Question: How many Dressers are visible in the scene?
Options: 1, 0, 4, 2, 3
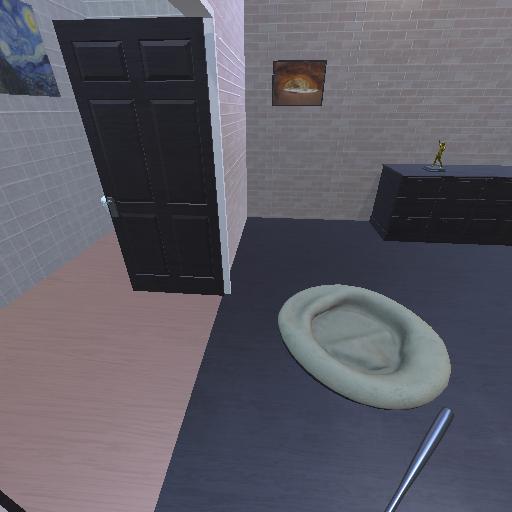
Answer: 1